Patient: sex F, age 39
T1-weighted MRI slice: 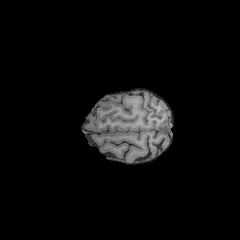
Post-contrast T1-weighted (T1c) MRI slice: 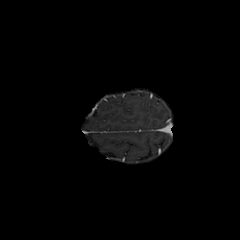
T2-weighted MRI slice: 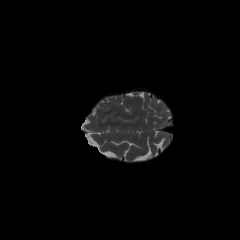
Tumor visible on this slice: no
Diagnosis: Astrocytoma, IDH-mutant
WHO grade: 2